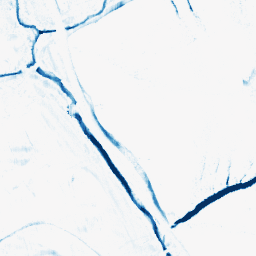
Category: morphological
Decomposition family: morphological_rect
Decomposition parameters: operation: closing
width: 5
height: 10
Upsampling method: lanczos
Upsampling parameters: scale: 8
Upsampling scale: 8